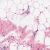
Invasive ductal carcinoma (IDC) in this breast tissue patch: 0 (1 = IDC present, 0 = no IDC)